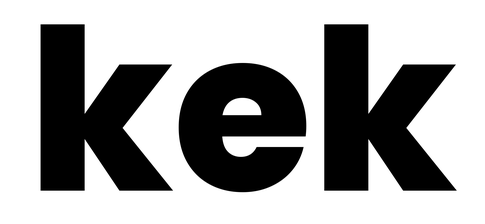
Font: Poppins-ExtraBold